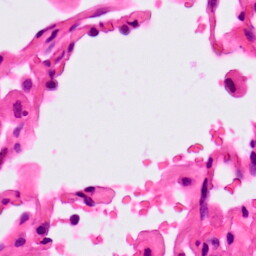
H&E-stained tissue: Lung